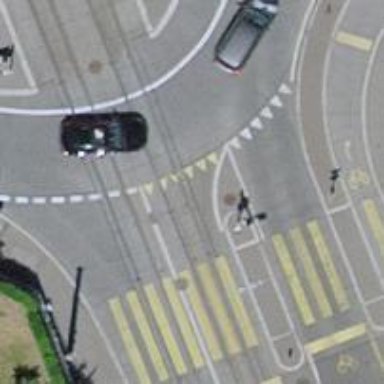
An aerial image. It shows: Tram level crossing on railway.